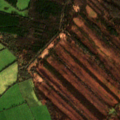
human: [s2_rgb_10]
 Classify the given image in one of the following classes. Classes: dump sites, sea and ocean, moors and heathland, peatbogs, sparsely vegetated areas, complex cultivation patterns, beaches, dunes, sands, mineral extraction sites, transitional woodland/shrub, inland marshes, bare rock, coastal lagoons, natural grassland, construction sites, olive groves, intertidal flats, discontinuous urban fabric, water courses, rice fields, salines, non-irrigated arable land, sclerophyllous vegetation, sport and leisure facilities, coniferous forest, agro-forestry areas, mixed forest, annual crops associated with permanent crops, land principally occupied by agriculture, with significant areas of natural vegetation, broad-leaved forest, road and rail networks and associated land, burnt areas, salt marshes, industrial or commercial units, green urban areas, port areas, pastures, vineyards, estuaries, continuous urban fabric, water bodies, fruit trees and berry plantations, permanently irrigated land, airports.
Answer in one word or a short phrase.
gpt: pastures, mixed forest, peatbogs